Field crop: tomato
Growth stage: 2
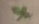
Species: solanum